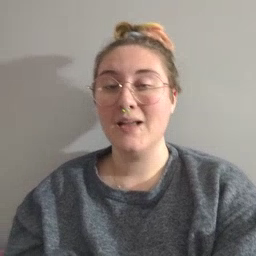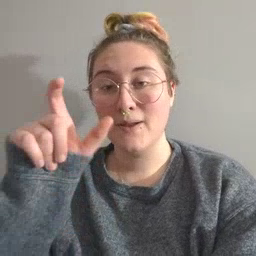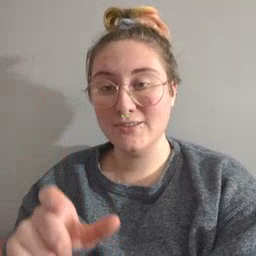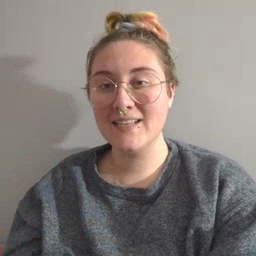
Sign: person